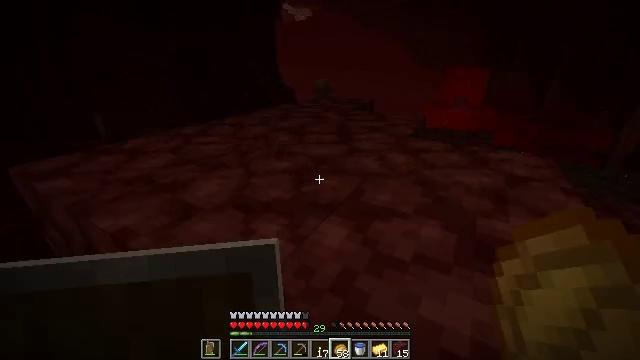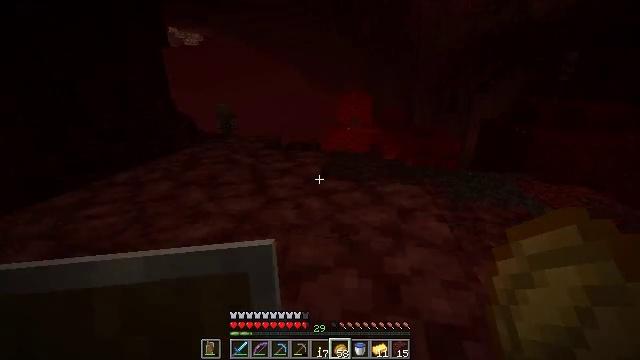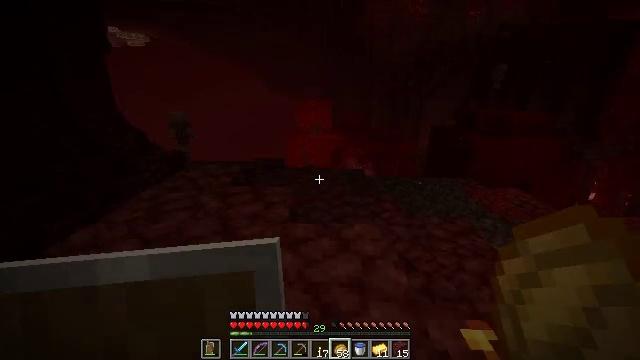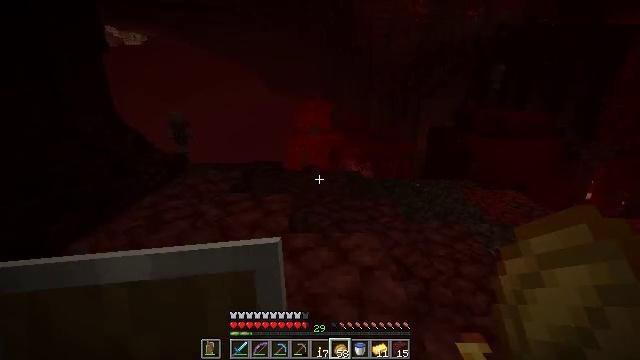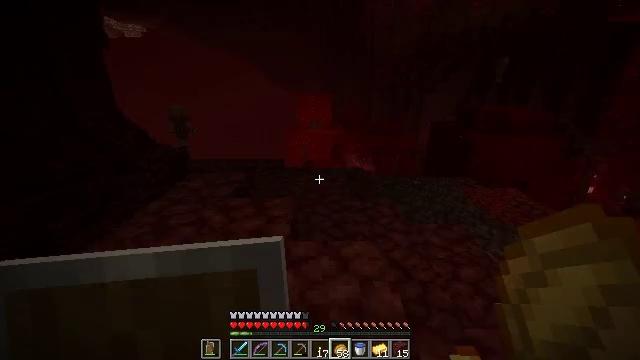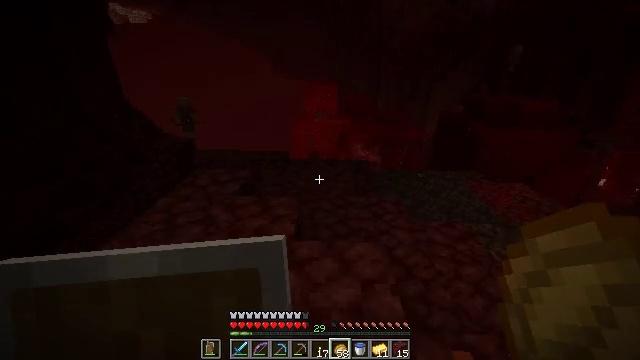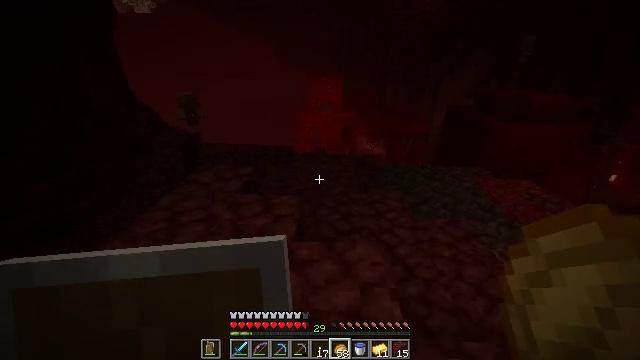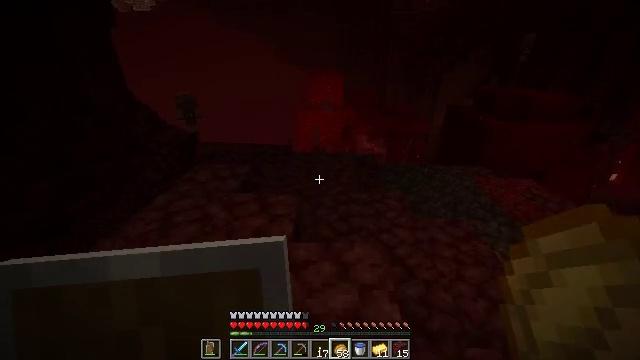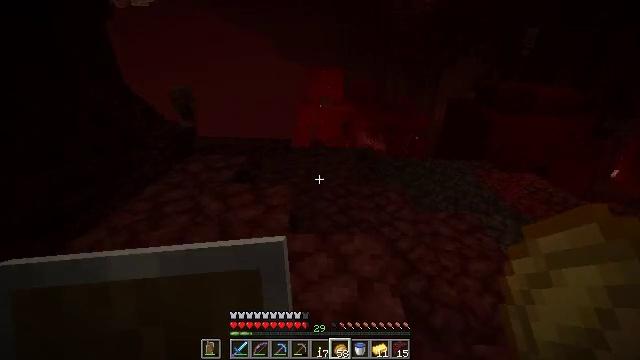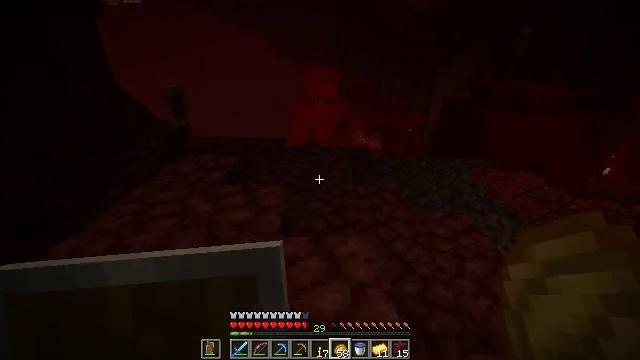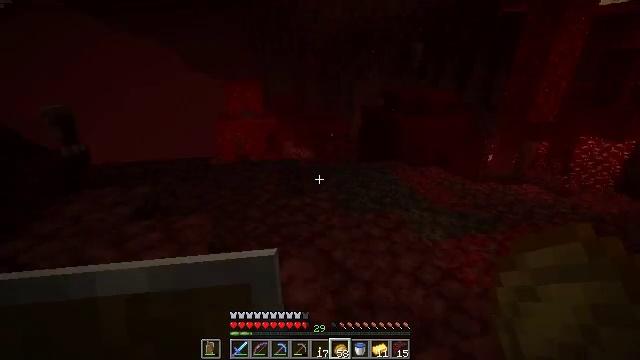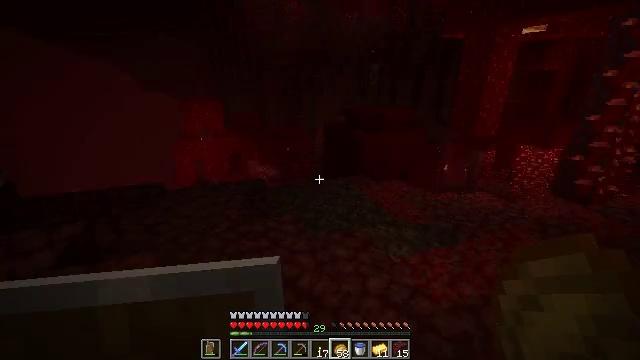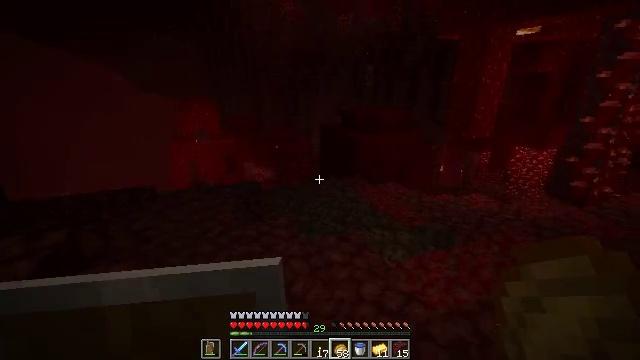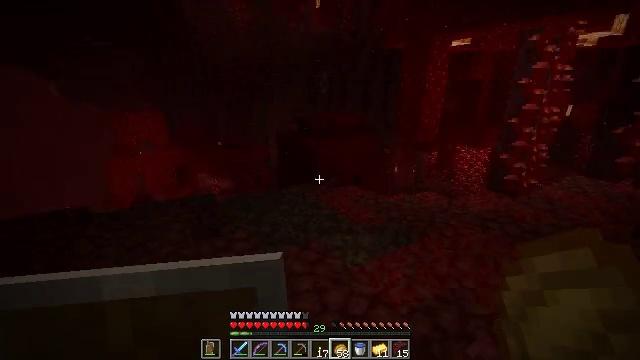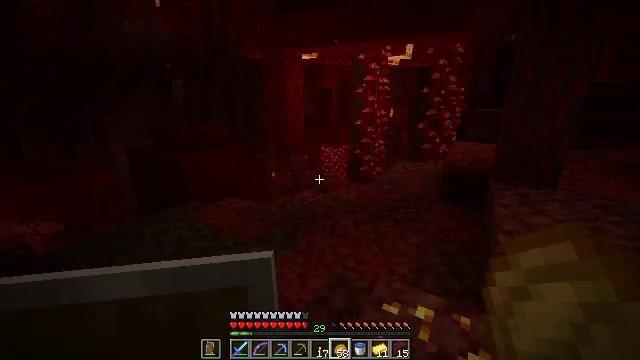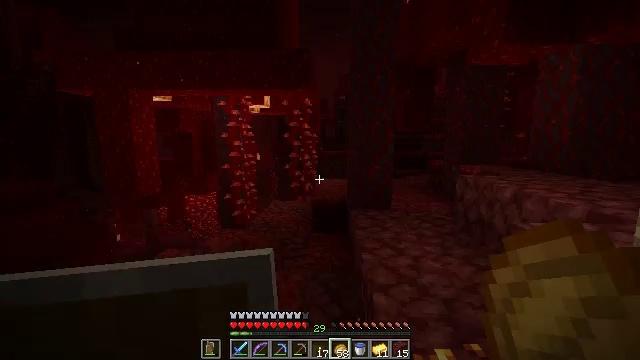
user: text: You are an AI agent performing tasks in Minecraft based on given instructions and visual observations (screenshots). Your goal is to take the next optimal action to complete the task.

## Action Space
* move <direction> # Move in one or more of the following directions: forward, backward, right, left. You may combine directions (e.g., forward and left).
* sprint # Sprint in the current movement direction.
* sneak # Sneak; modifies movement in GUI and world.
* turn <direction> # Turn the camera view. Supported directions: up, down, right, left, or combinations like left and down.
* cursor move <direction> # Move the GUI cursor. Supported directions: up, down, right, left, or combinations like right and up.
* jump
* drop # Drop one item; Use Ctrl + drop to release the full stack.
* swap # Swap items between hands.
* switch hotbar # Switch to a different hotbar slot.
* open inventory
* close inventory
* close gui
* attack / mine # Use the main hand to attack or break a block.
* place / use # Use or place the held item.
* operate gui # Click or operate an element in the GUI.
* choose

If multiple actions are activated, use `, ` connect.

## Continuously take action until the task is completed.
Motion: motion action
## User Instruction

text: Break the crimson stem to collect it.
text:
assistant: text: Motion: move forward, turn right and up, jump
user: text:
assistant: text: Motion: move forward, turn right, jump
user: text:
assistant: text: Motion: move forward and move right, jump
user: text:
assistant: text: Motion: move forward and move right, turn down, jump
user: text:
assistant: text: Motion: move forward and move right, turn left and down, jump
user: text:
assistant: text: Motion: move forward, turn left and down, jump
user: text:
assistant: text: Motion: move forward
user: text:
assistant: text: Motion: move forward
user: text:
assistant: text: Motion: move forward and move right
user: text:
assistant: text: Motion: move forward and move right, turn right and up
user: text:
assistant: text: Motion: move forward and move right, turn right and up
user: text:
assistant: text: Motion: no_op
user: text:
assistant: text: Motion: turn right and up
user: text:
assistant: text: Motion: turn right and up
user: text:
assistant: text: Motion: turn right and up
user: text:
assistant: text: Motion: no_op
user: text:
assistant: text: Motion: no_op
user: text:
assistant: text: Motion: no_op
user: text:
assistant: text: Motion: no_op
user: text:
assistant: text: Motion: no_op
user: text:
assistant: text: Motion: move right, turn right and up
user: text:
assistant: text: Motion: move right, turn right and up
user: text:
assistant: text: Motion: move right, turn right and up
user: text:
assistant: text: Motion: move forward and move right, turn up
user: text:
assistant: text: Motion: move forward
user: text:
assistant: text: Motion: move forward
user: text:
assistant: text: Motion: move forward
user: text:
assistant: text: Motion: move forward
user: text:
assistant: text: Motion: move forward
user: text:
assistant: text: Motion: move forward, turn left and up